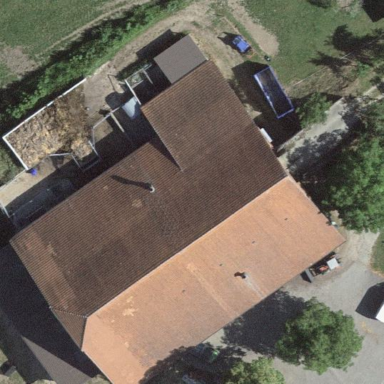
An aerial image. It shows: Farm auxiliary building.